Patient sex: M
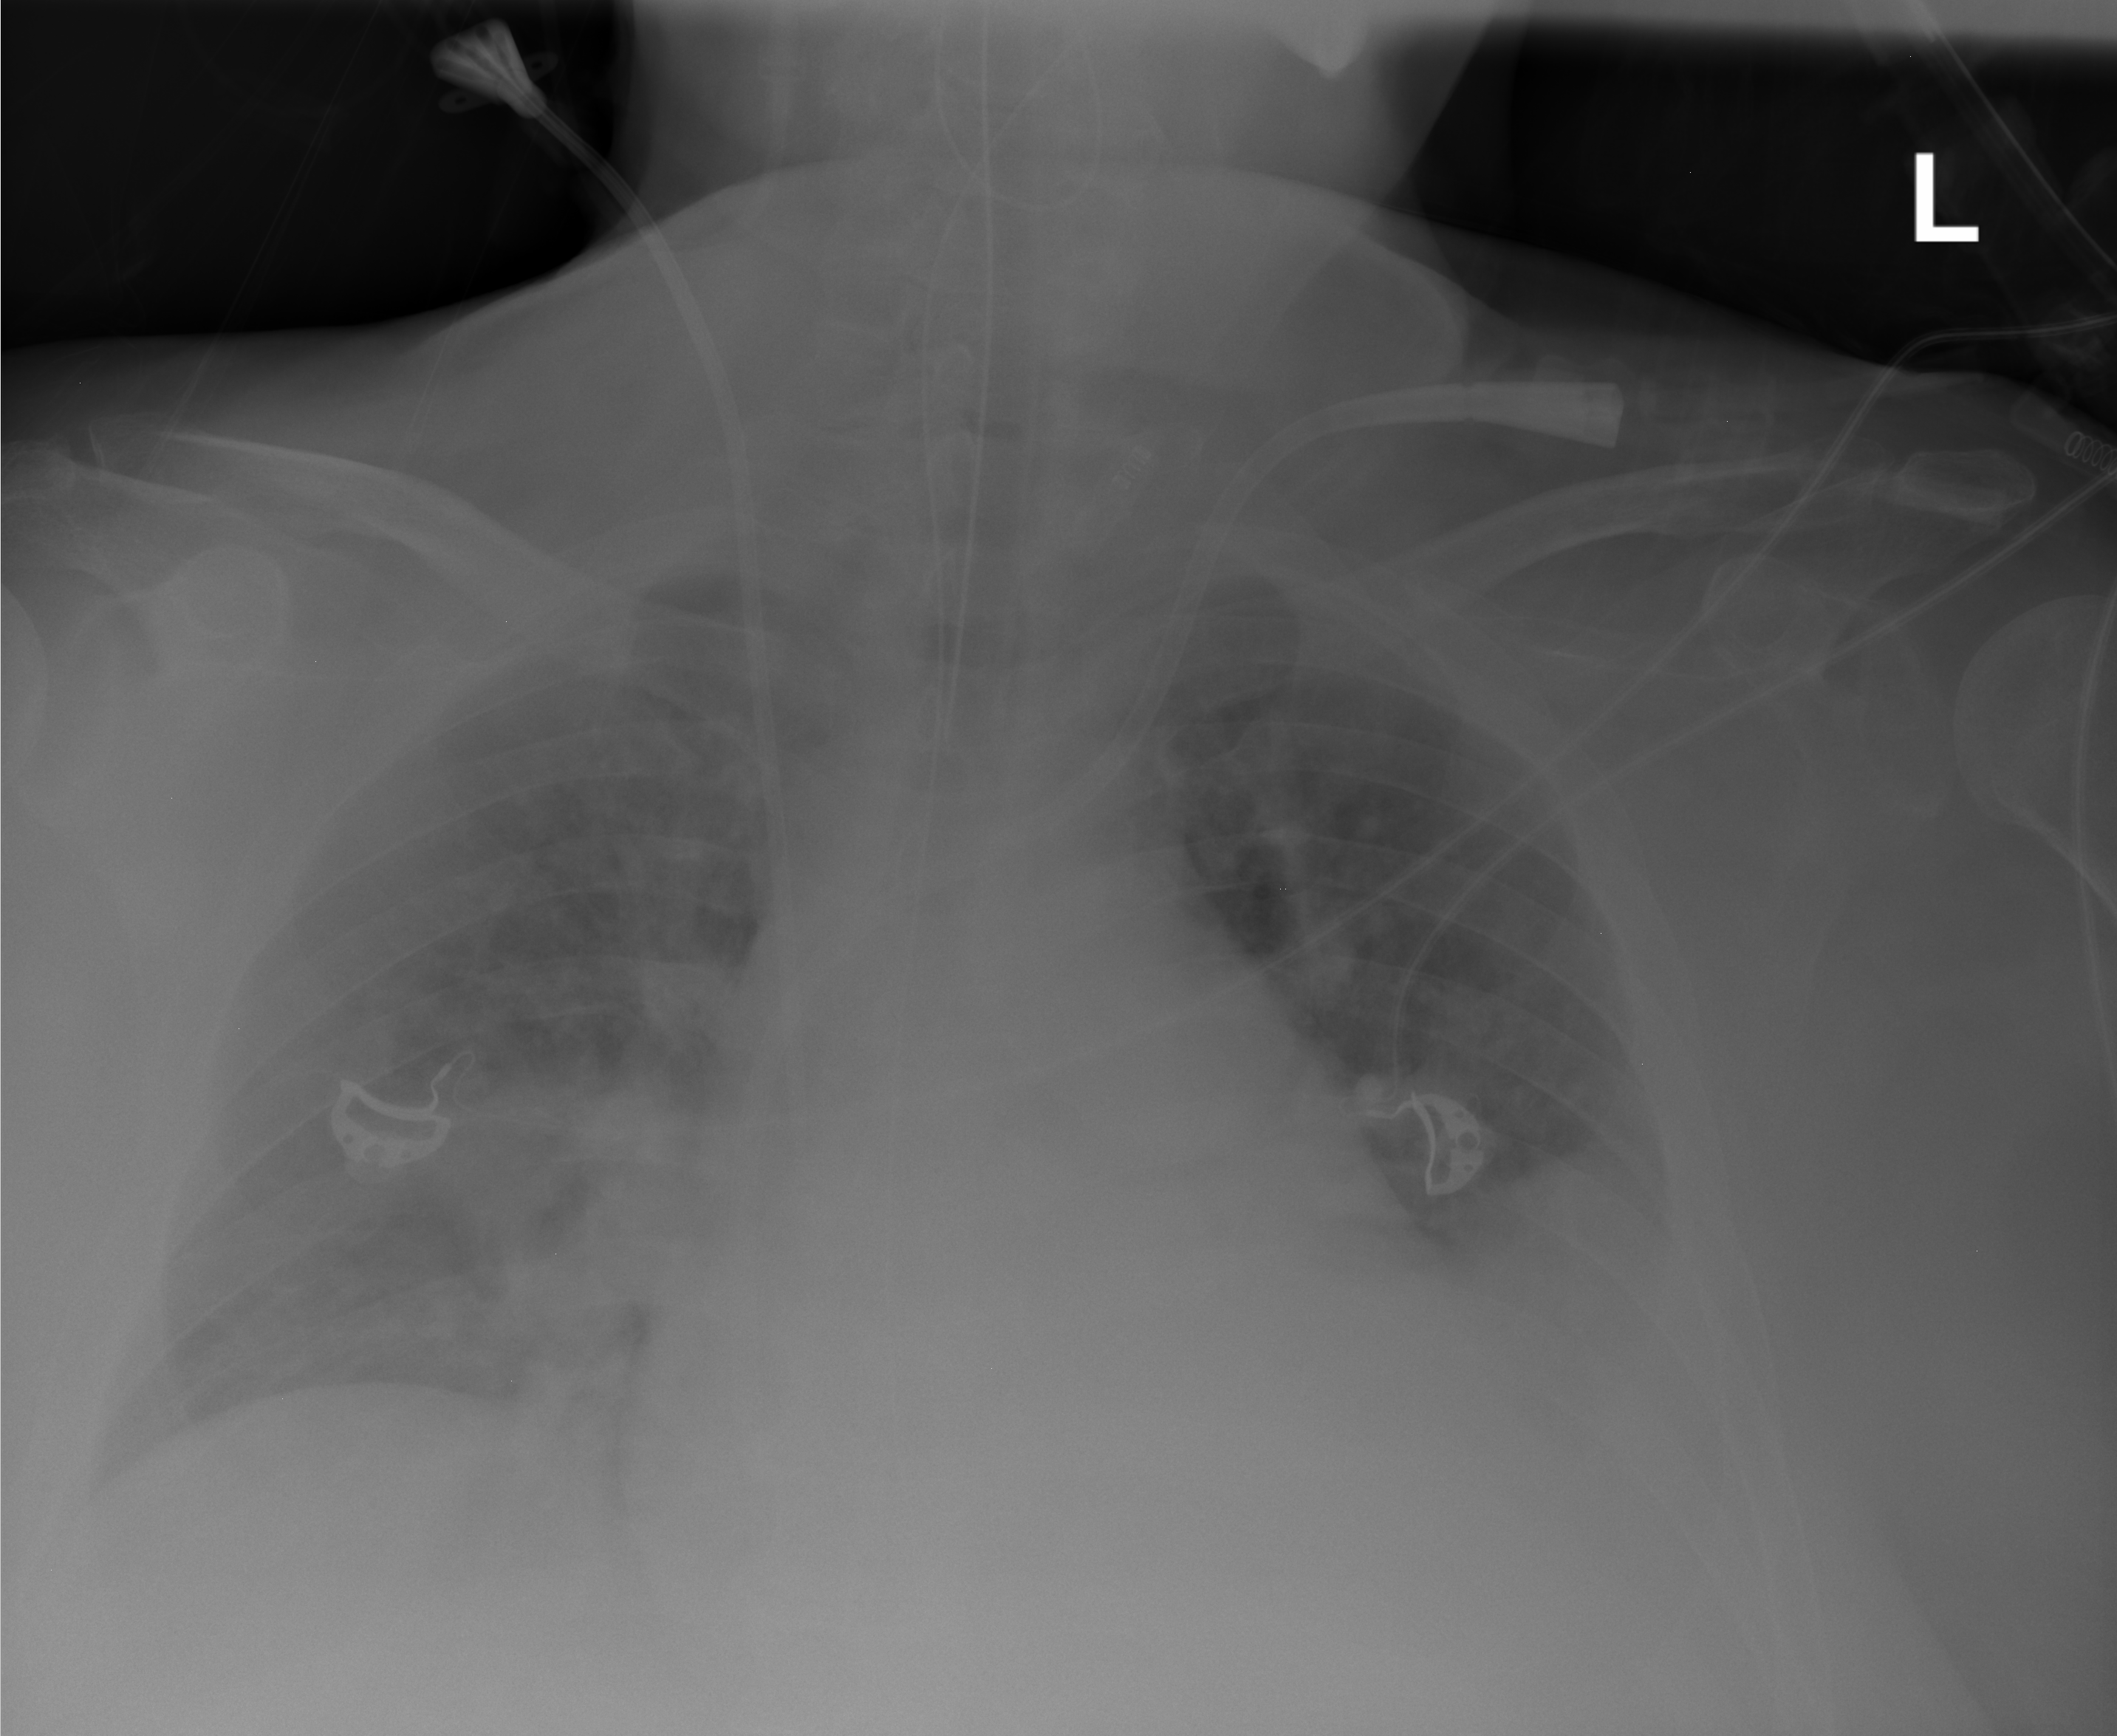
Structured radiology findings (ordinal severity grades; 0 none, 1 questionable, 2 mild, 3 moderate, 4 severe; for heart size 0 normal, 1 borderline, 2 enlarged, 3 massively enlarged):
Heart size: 2
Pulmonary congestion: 2
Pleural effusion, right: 0
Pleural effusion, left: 2
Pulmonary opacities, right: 0
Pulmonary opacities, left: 0
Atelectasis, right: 0
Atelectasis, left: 2